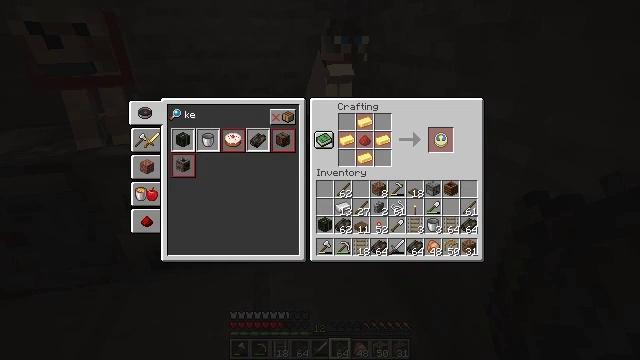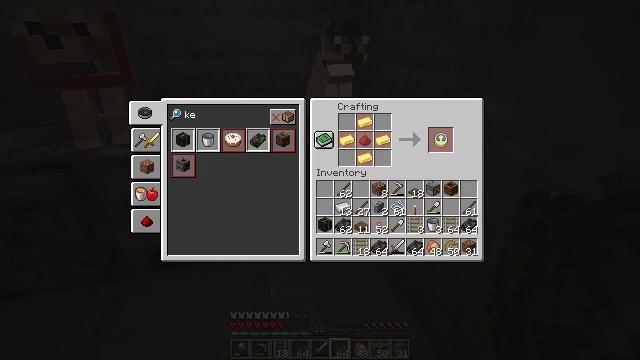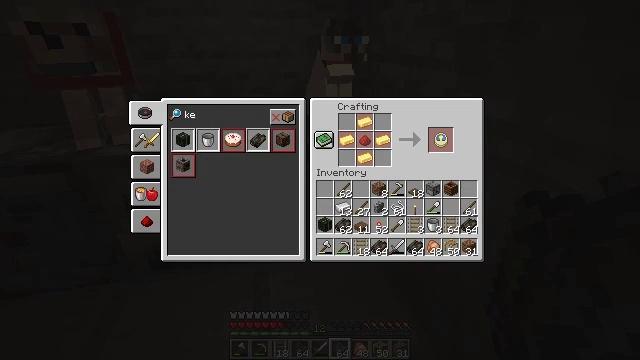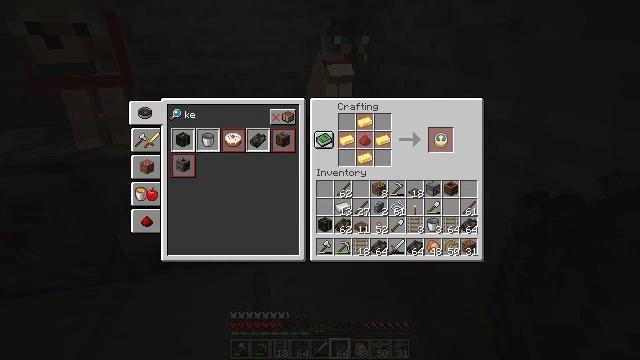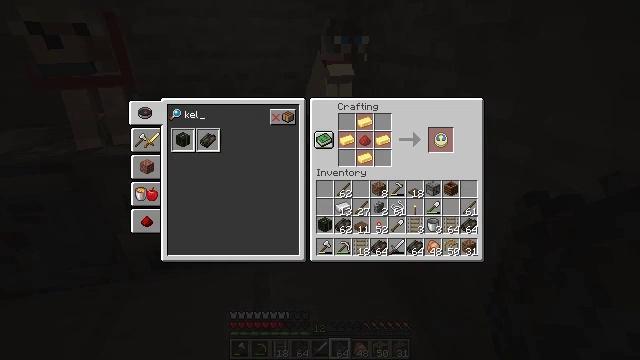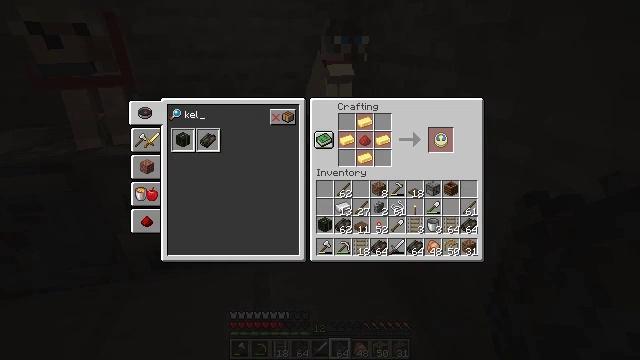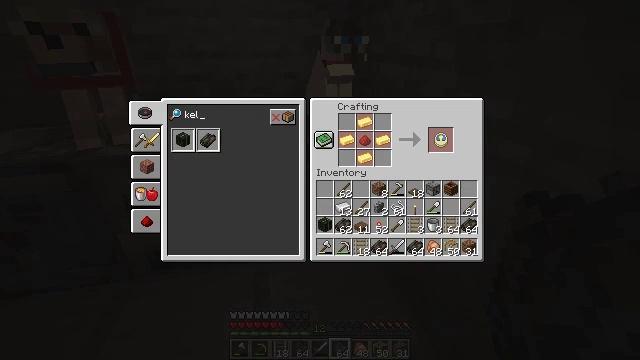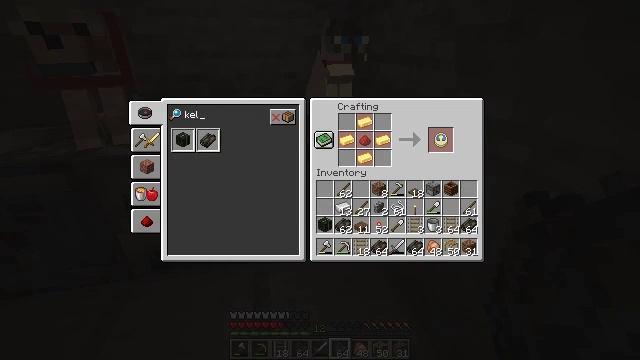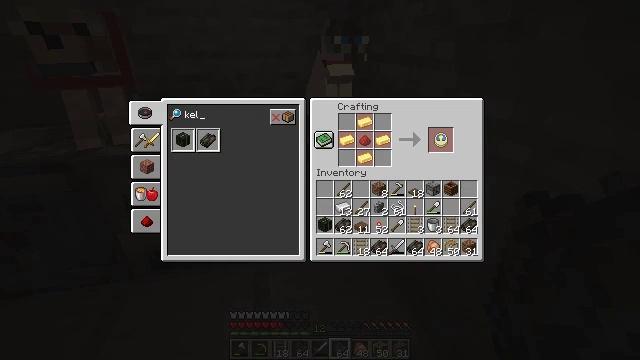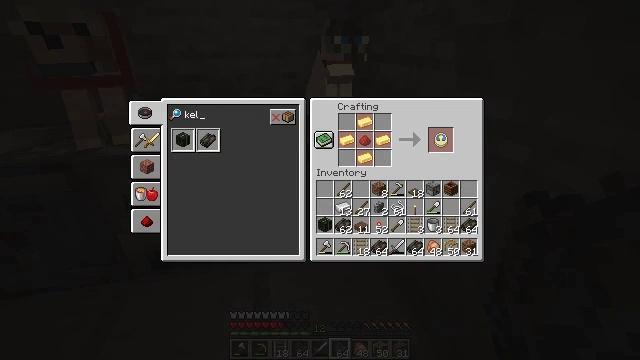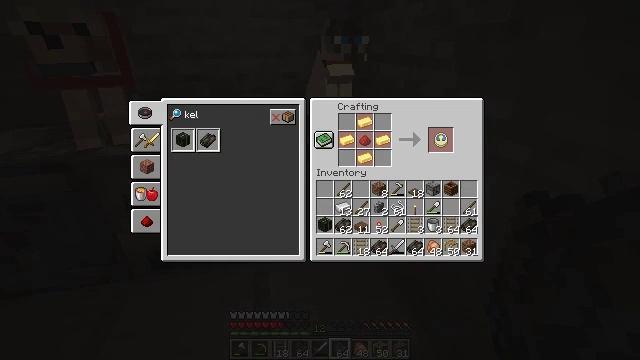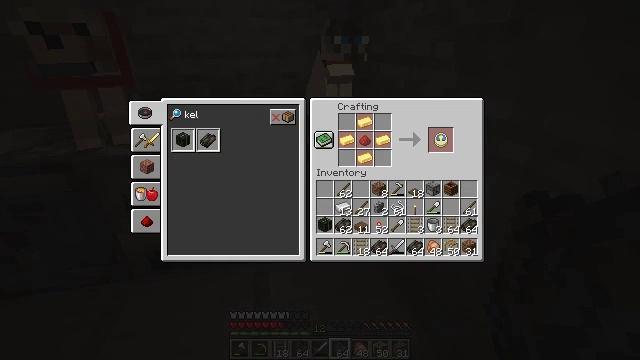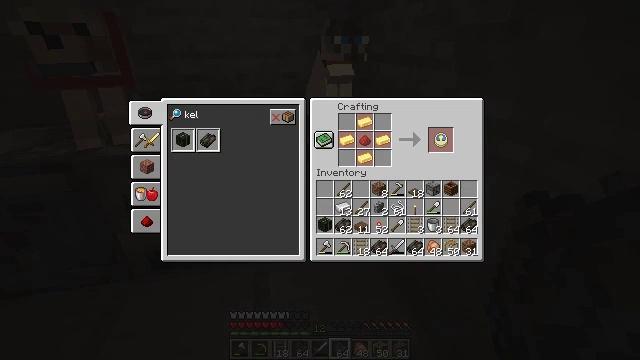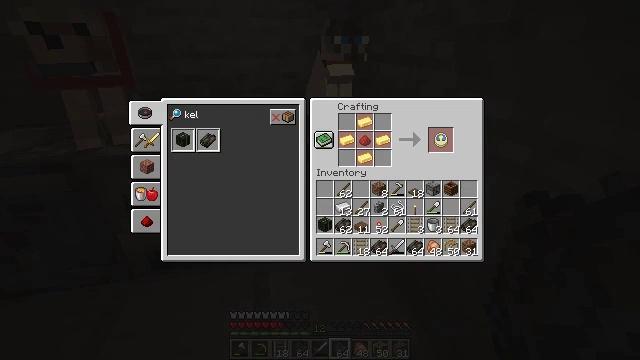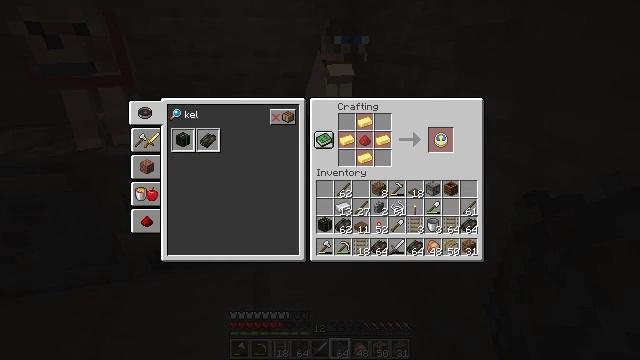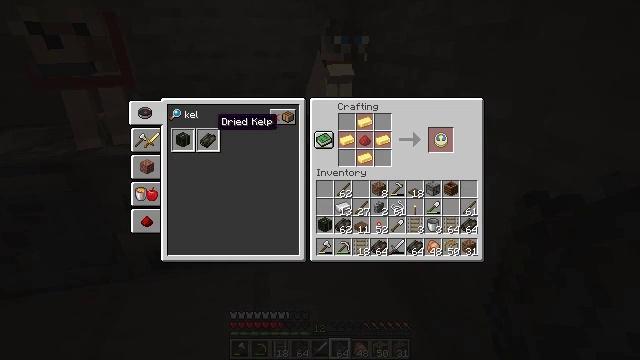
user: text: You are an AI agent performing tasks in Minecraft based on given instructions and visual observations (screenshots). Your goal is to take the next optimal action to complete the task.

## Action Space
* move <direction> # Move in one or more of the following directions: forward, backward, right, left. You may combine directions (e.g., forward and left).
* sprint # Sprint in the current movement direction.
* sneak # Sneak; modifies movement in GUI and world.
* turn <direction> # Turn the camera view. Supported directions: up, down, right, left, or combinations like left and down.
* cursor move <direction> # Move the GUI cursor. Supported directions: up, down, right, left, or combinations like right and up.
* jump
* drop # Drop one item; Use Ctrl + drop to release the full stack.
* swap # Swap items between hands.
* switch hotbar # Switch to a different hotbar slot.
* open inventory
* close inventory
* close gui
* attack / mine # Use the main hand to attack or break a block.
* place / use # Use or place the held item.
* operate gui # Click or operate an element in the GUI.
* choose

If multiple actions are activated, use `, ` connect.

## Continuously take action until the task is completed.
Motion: motion action
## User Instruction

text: Take dried kelp to craft a dried kelp block.
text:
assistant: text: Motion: no_op
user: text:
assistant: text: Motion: no_op
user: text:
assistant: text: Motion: no_op
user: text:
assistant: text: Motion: no_op
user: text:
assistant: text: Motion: no_op
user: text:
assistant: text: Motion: no_op
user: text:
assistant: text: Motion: no_op
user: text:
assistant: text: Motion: no_op
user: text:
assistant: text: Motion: no_op
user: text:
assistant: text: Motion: no_op
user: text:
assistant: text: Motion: no_op
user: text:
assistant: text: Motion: no_op
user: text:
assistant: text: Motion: no_op
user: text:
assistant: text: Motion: no_op
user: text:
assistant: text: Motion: no_op
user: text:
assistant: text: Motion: no_op
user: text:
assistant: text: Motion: turn left and down
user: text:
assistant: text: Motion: sneak
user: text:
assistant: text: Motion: sneak
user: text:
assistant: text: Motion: sneak
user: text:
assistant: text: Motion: sneak
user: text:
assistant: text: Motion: sneak
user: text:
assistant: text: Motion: sneak, attack / mine
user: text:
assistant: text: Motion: sneak, attack / mine
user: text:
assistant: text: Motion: sneak, attack / mine
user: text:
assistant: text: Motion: sneak, attack / mine
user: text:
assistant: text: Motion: sneak, attack / mine
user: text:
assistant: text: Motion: sneak, attack / mine
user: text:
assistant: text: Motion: sneak, attack / mine
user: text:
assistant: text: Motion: sneak, attack / mine